Field crop: maize
Growth stage: 1
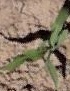
Species: maize